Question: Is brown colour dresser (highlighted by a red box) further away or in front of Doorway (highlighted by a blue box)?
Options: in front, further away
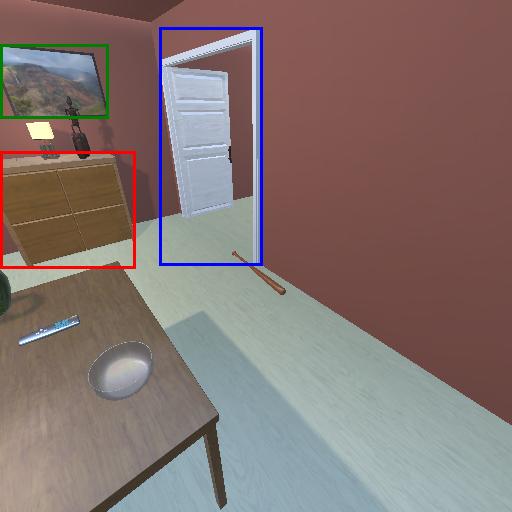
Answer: in front